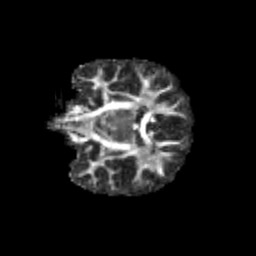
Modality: FA
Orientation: coronal
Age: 12
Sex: female
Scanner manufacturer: siemens
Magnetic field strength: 3 T
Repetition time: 3.8 s
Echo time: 0.07 s